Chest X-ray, AP view. Patient: 36 years old, sex F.
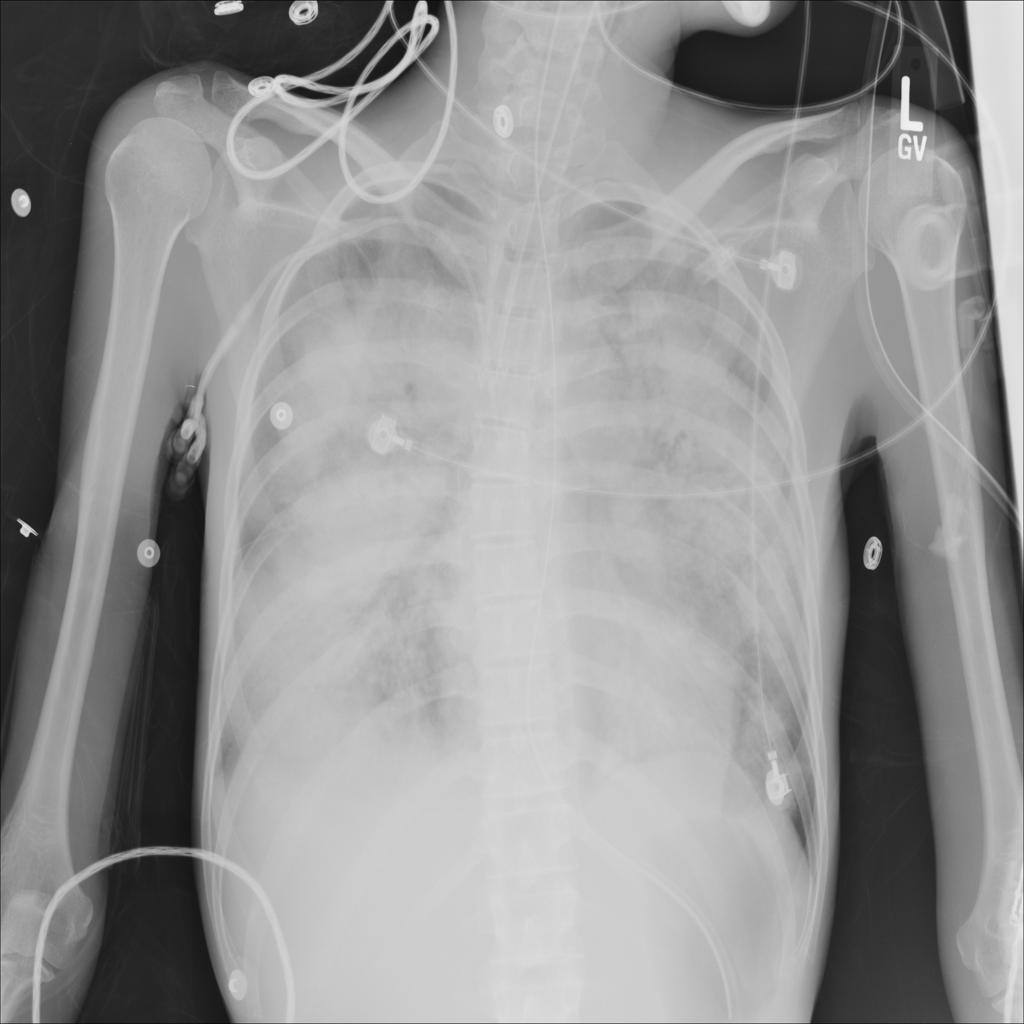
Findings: Consolidation